Aerial crown-view tile of a tropical tree (Barro Colorado Island, Panama), acquired 20250818:
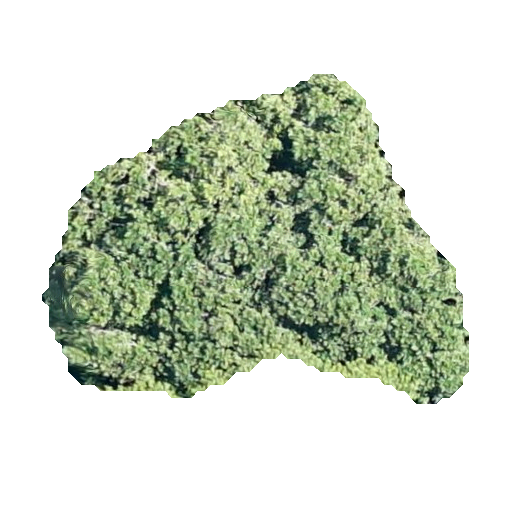
Species: Anacardium excelsum
GBIF accepted scientific name: Anacardium excelsum
Crown area: 137.556 m²